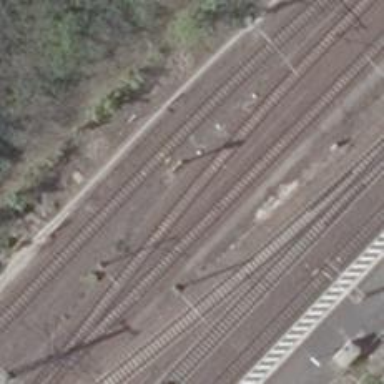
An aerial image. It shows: Railway siding for service.